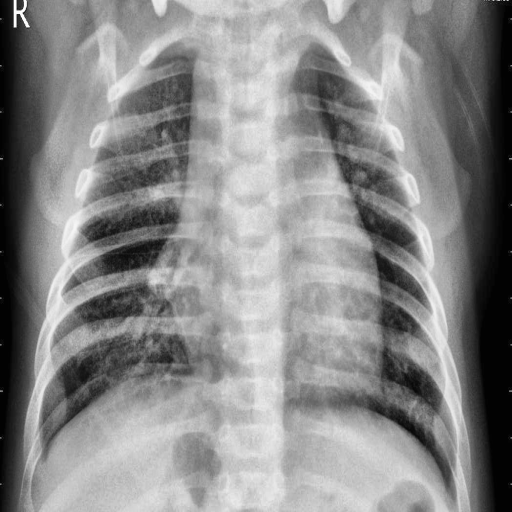
Finding: PNEUMONIA